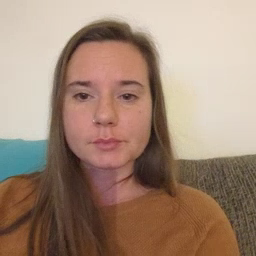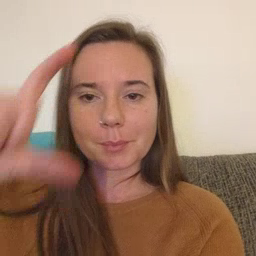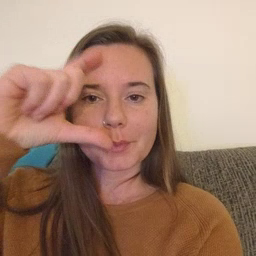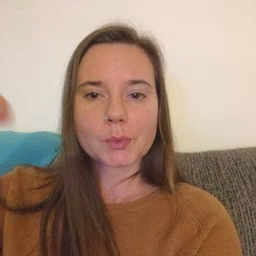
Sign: moon